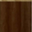
Piece: xx